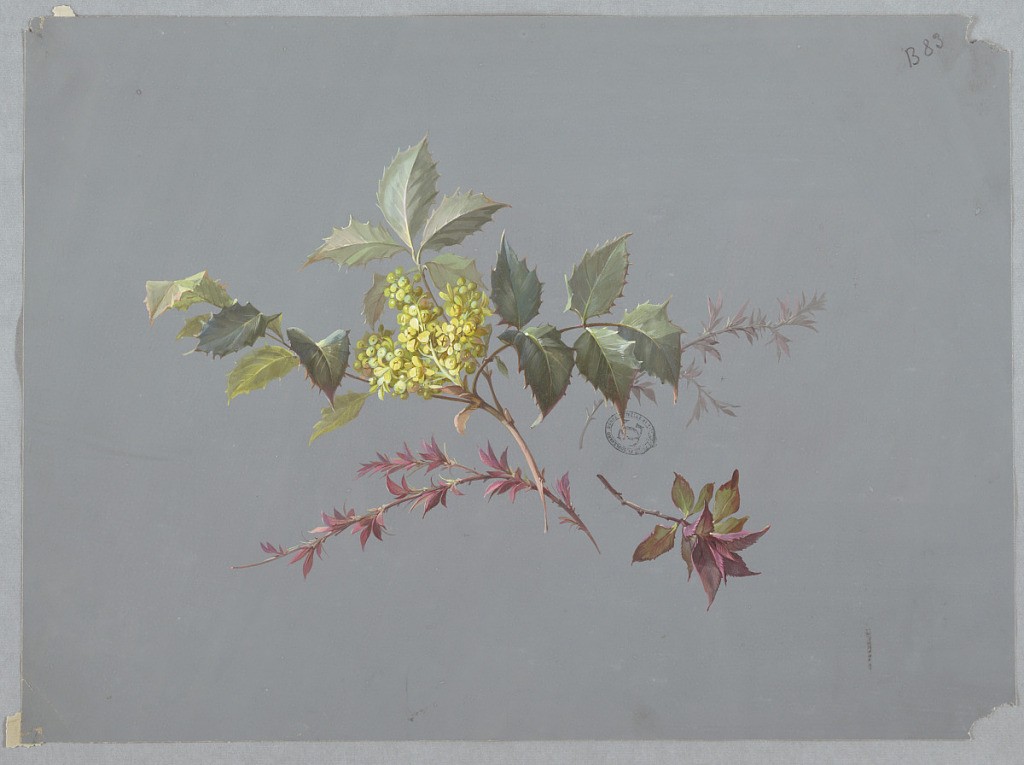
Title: Design for Wallpaper and Textiles: Flowers
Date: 19th century
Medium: Brush and gouache on blue paper
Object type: Drawing
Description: At center: branch with green, spiked foliage and yellow blossoms, top of branch faces upper left corner of page. Three branches with green and maroon foliage radiate from base of branch.